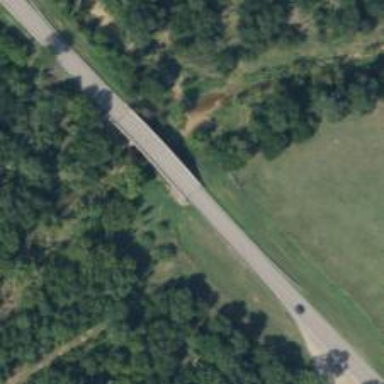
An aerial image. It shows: Tertiary road passing over bridge.